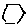
Label: hexagon